Question: I am following this <URL> and trying to add provisioning profiles and signing identities for a new apple-id. The problem is that when I add a new apple-id in Xcode -> Settings -> Accounts I am getting "Error Fetching Developer Info".

<URL> is about all I have found searching around on google. I've restarted Xcode multiple times to no avail. Has anyone encountered this error?
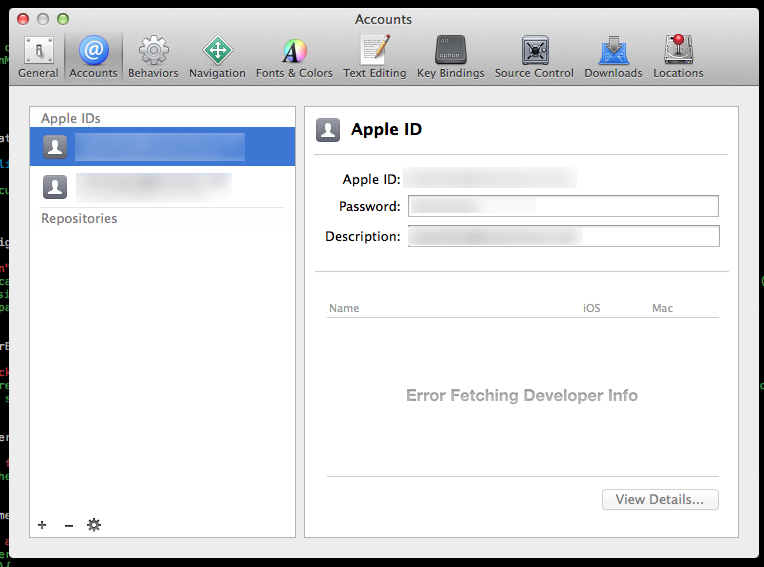
Answer: This is what worked for me.
XCode > Preferences > Accounts
Retype password, then click the General tab.
Then, go back to the Accounts tab. The error disappeared.
I'm guessing there are a number of situations that can cause this issue, just wanted to post what worked for me.